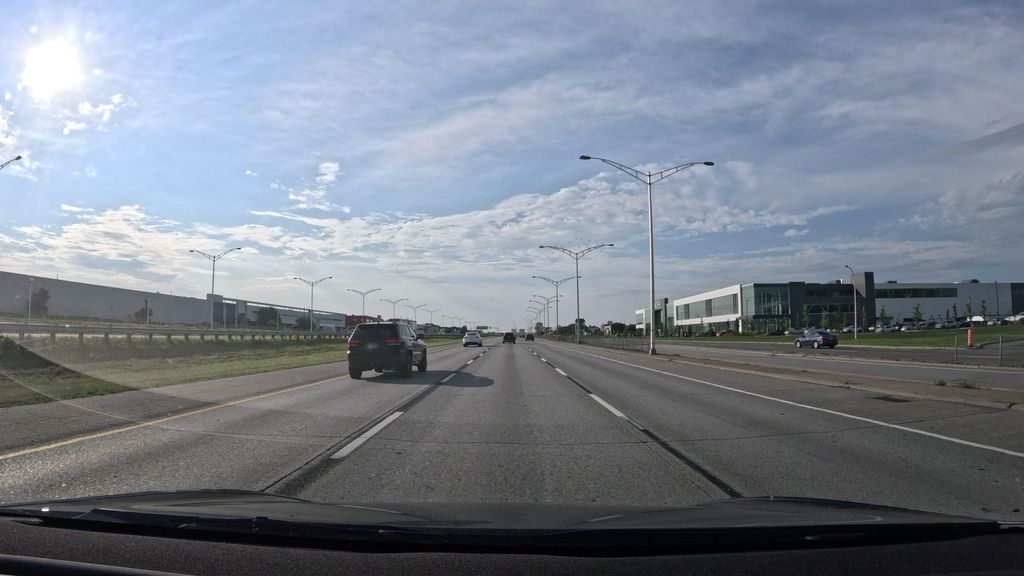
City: montreal